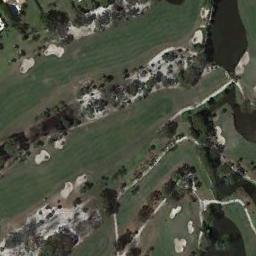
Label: golf_course